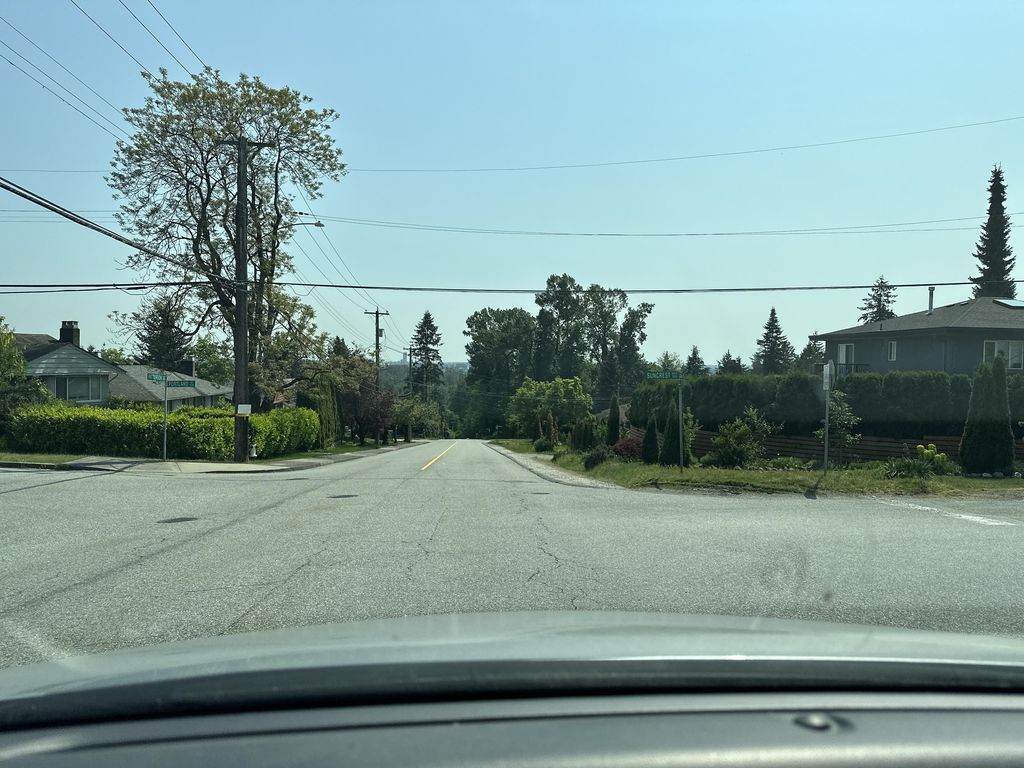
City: vancouver